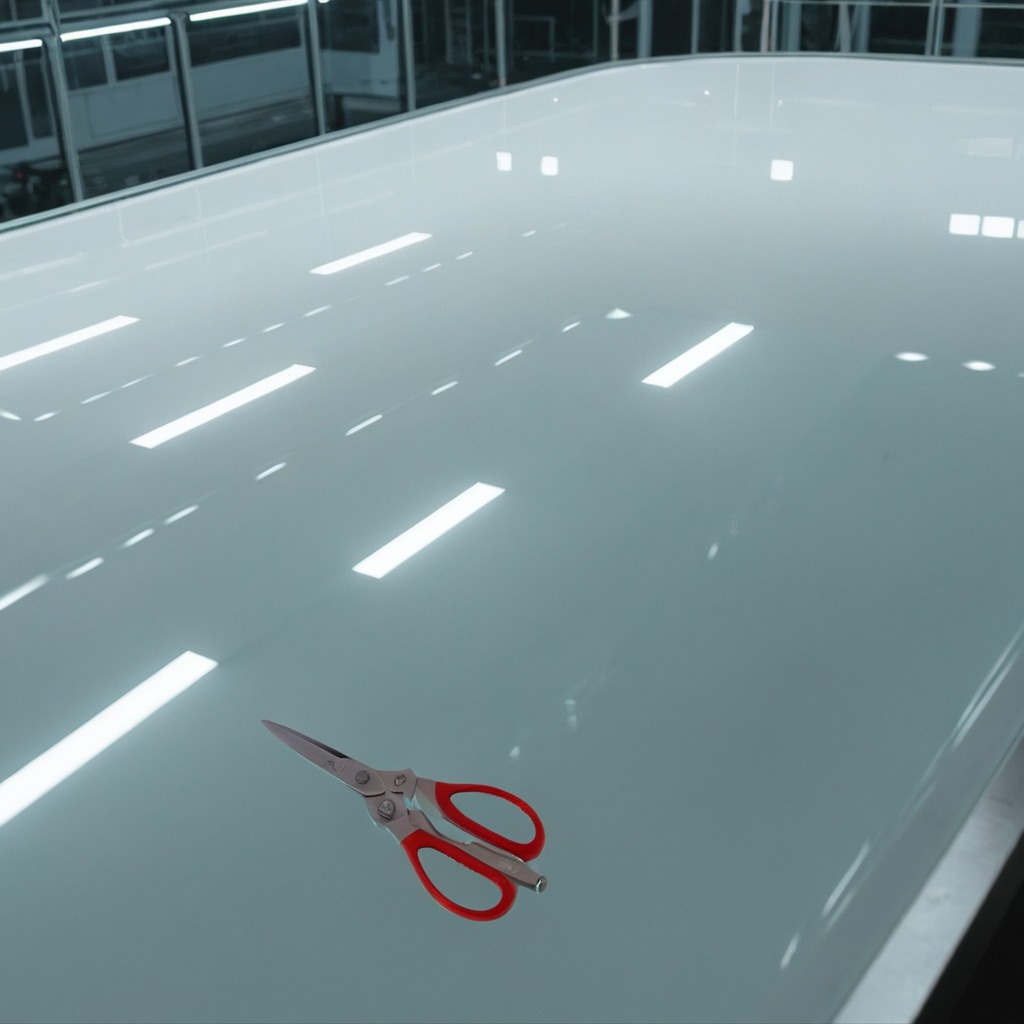
A scissor lying on a high-gloss table in a ship maintenance bay industrial lighting.